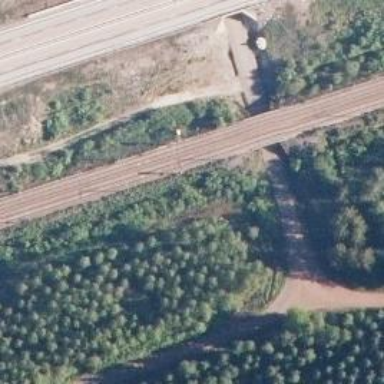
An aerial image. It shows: Bridge carrying continuous electrified railway tracks with contact line.